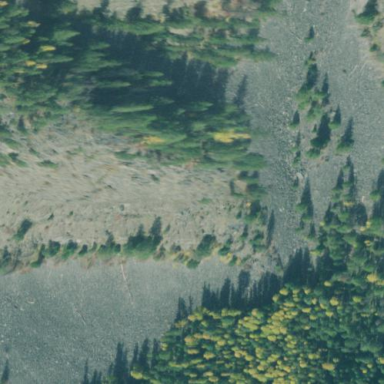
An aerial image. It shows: Natural scree.